Field crop: maize
Growth stage: 1
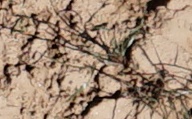
Species: lolium